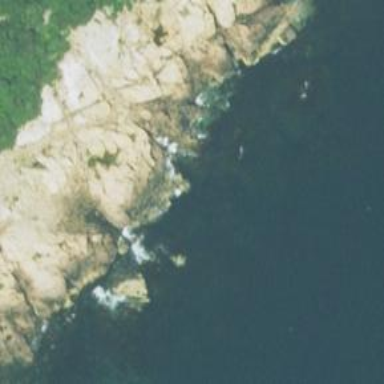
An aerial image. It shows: Breathtaking coastline.